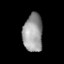
Tissue: lung
Cell type: Epithelial cells
Senescence score: 0.1945
Nuclear area (px): 727
Mean DAPI intensity: 154.809